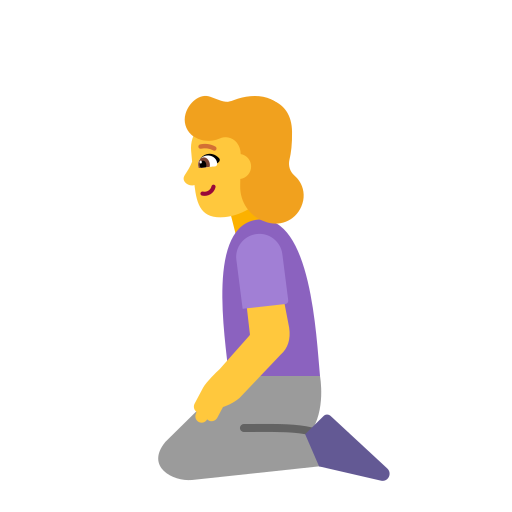
woman kneeling flat default